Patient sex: F
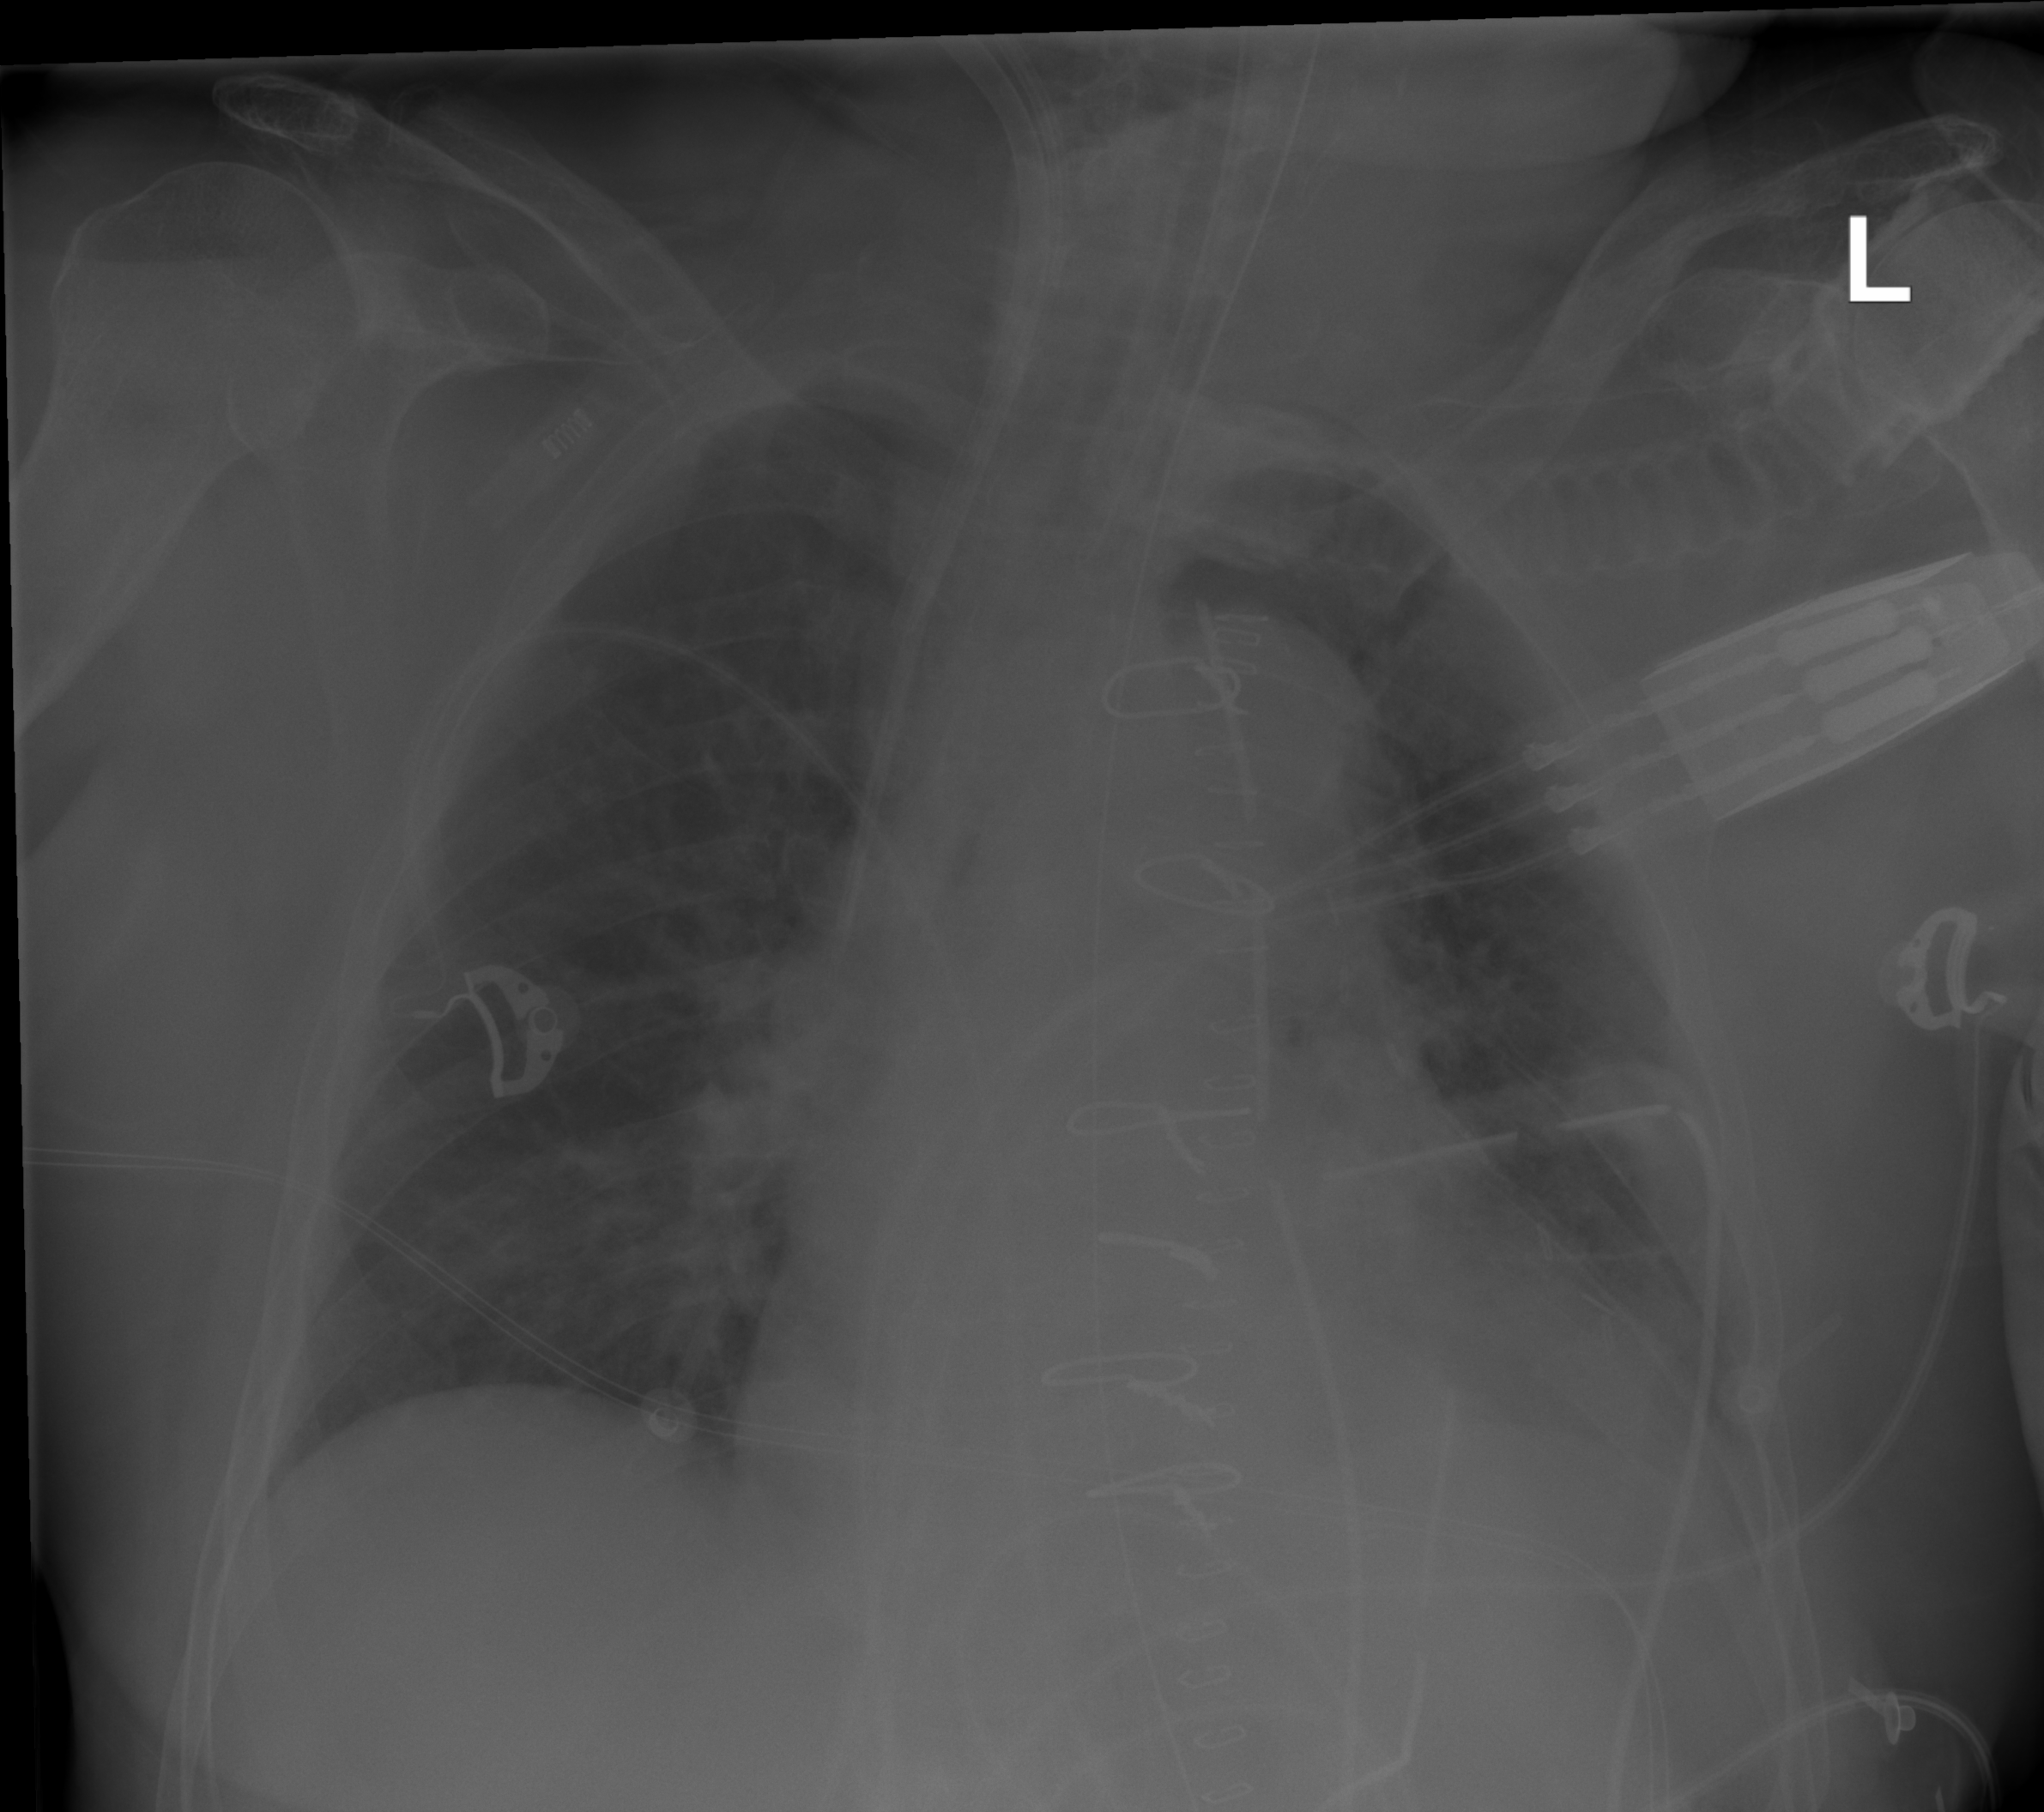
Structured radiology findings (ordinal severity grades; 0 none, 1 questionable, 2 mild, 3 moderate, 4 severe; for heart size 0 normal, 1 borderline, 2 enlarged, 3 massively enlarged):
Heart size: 2
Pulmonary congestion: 2
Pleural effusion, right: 0
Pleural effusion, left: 0
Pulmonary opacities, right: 0
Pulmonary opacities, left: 0
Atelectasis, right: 0
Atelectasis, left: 0